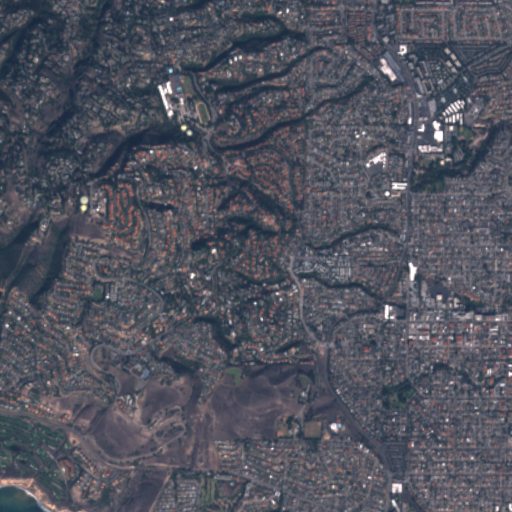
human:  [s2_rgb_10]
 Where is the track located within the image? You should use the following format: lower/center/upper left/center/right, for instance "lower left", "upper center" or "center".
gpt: The track is located in the upper center of the image.
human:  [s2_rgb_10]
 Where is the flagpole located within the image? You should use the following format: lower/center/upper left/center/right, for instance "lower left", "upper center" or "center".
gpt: The flagpole is located in the upper center of the image.
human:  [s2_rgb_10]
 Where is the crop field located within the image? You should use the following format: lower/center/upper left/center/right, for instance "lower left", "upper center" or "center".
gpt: There is no crop field in the image.